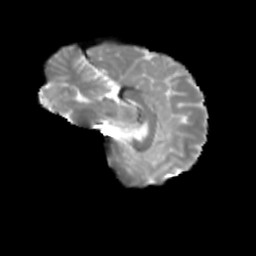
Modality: T2w
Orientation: sagittal
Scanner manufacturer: siemens
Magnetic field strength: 3 T
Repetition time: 4 s
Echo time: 0.0594 s